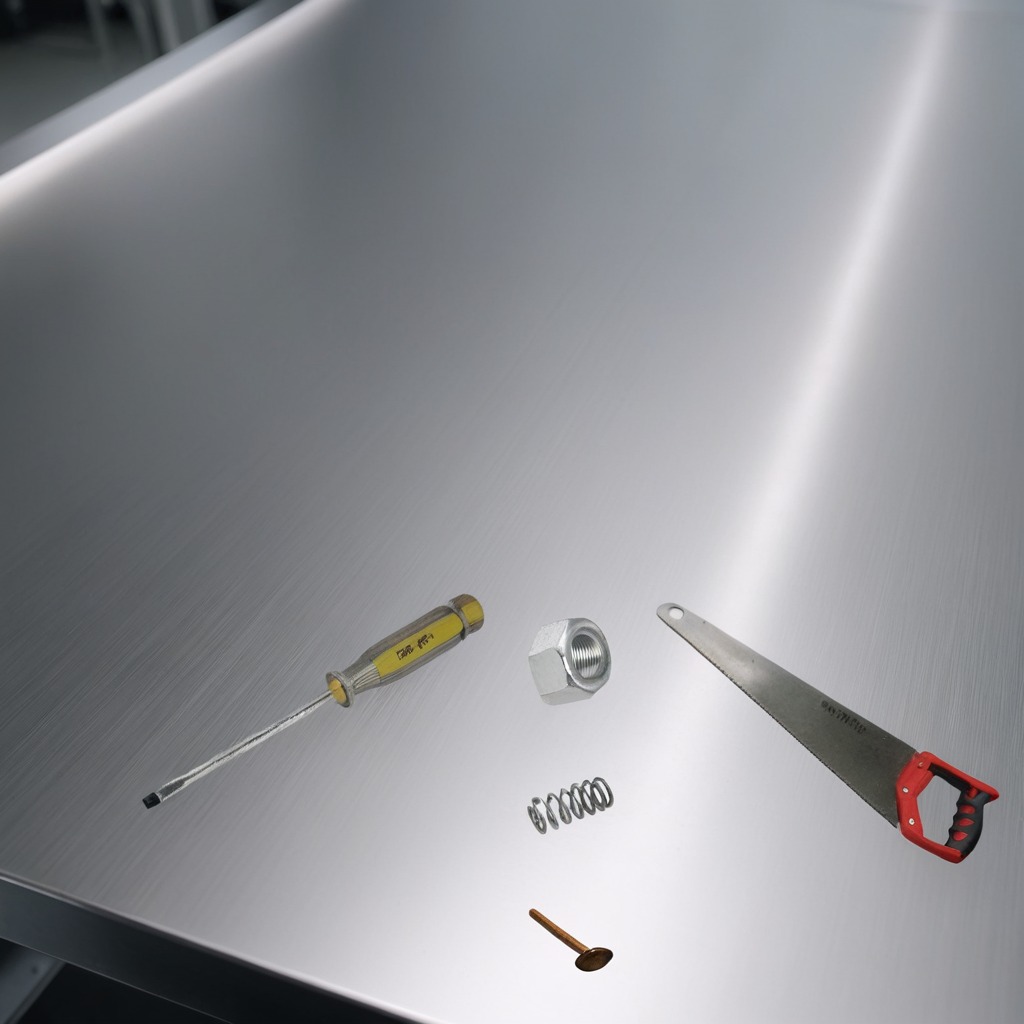
A coiled metal spring, a metal saw, a screwdriver, and a metal nut are lying on the stainless steel table.